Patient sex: M
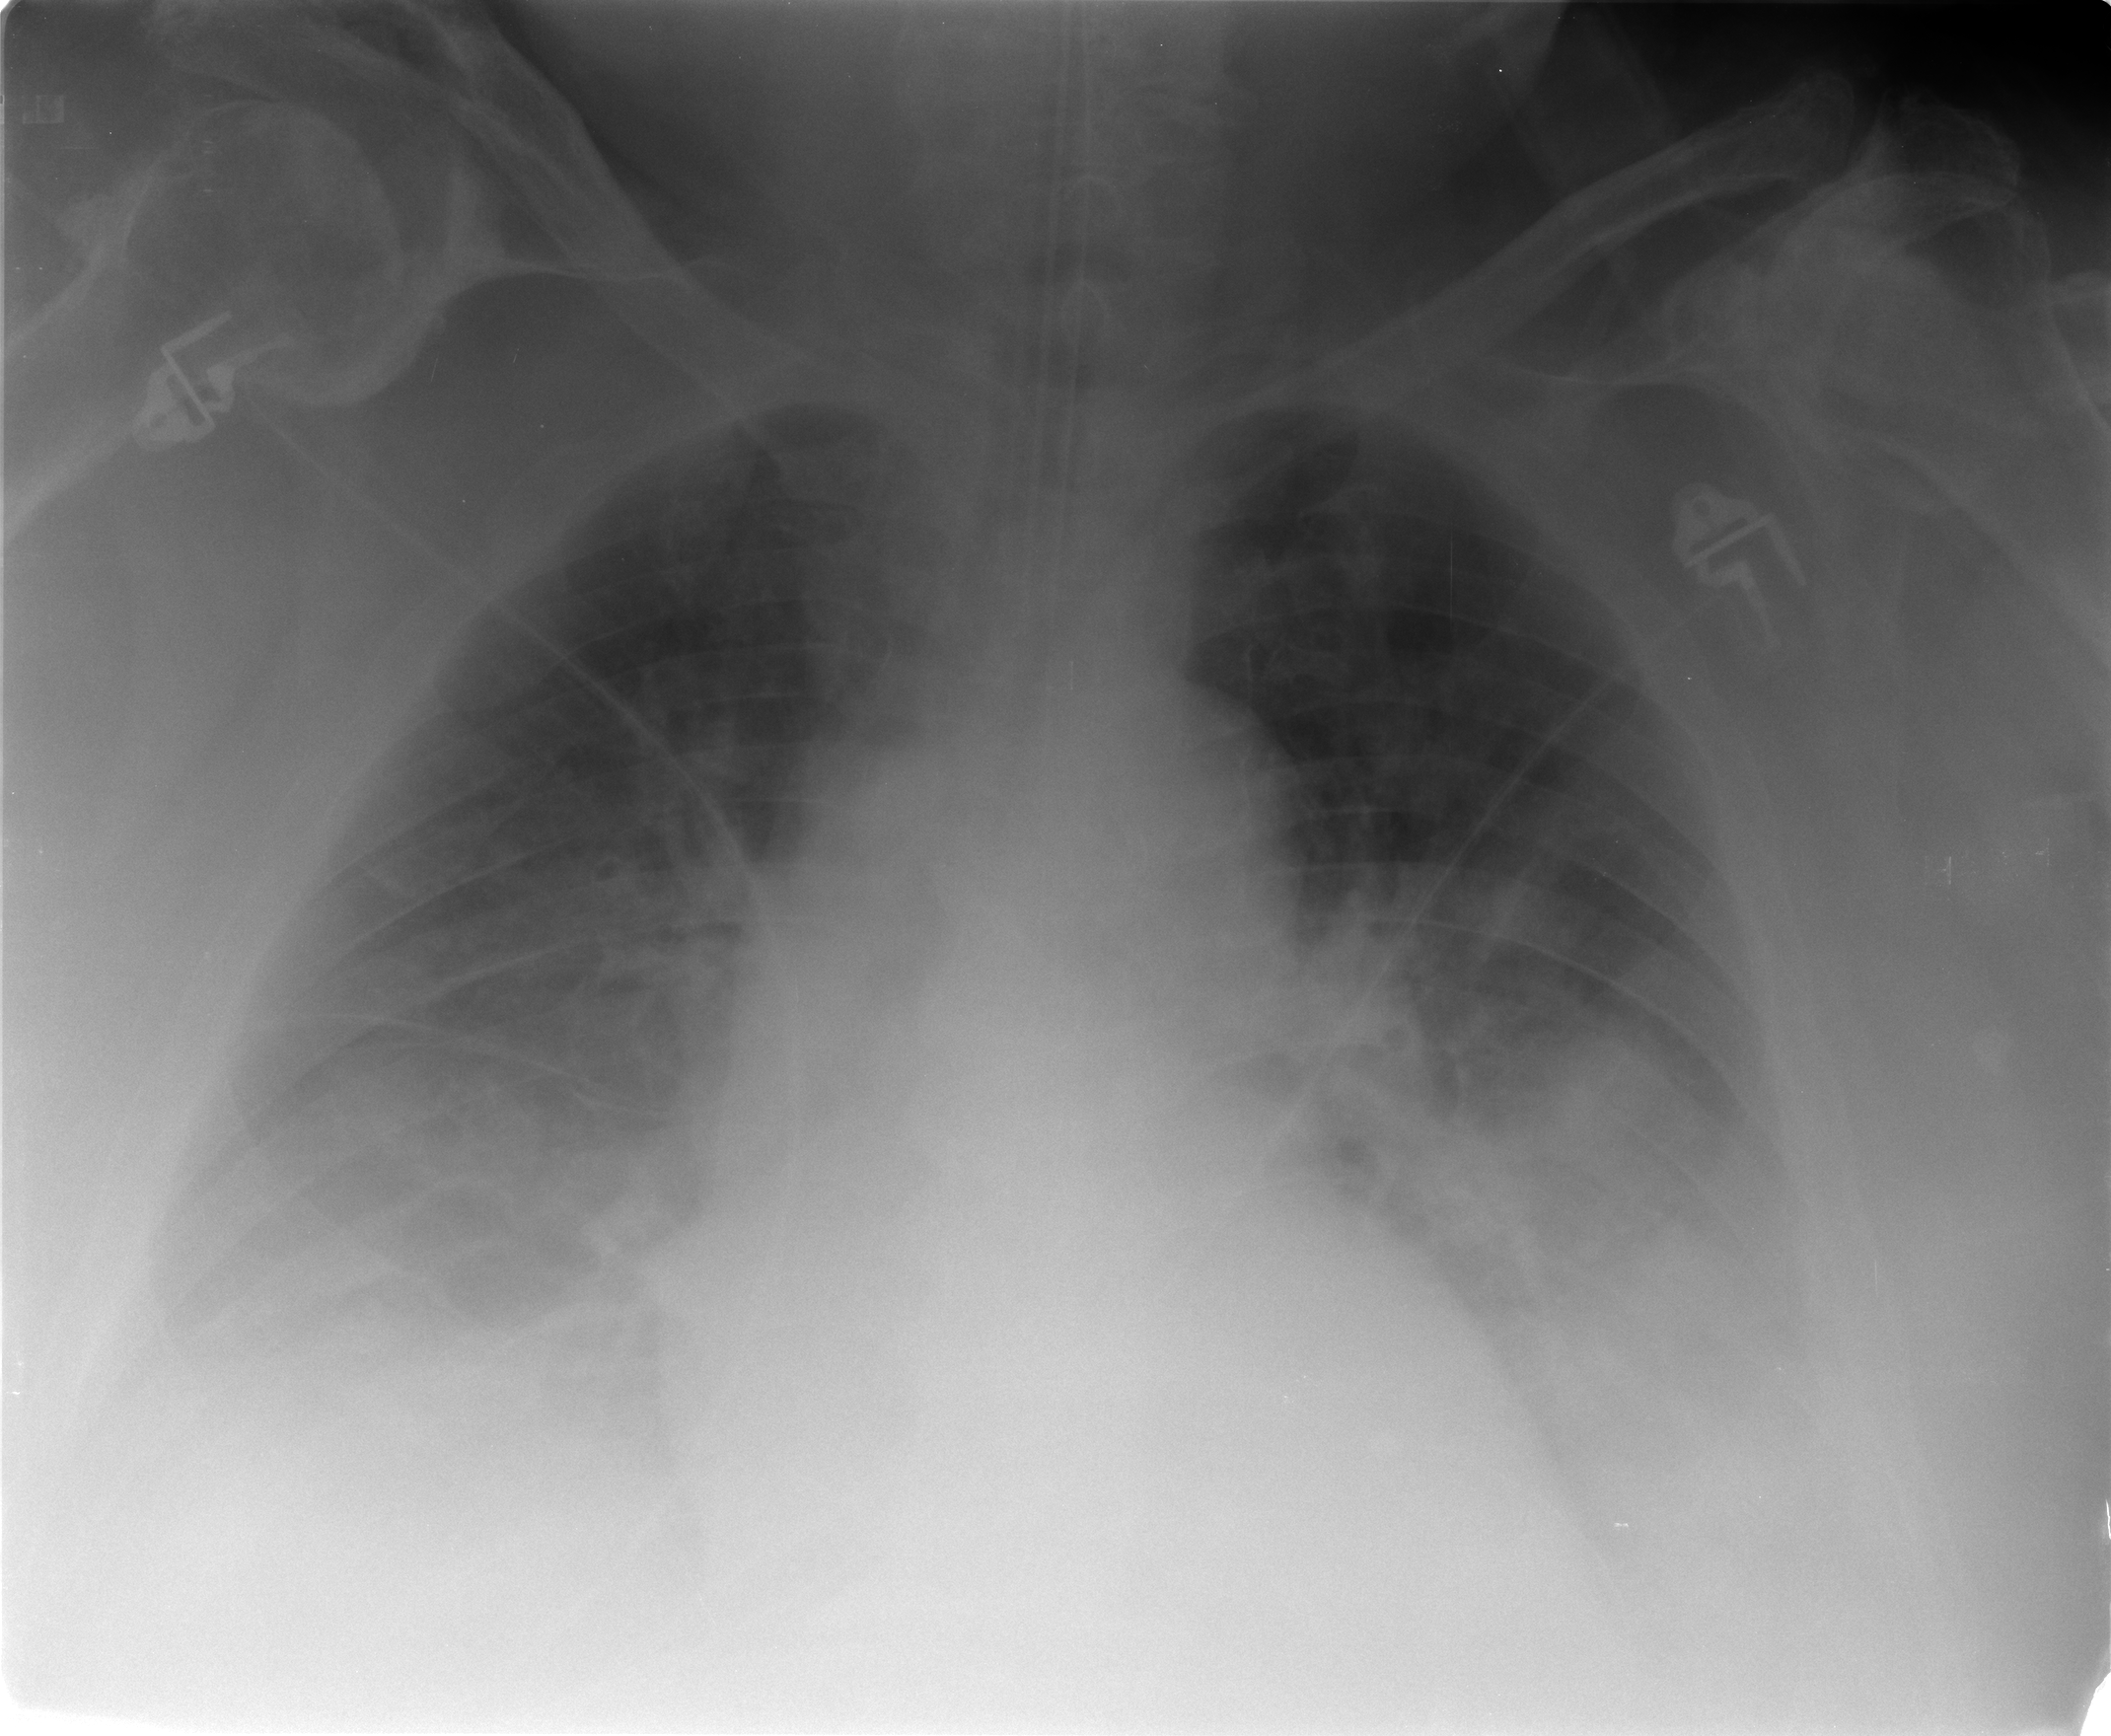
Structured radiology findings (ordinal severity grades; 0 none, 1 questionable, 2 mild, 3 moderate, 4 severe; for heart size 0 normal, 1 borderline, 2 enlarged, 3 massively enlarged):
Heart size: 2
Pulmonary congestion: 3
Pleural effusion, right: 3
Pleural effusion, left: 2
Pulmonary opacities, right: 0
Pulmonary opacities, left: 2
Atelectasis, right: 2
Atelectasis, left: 2